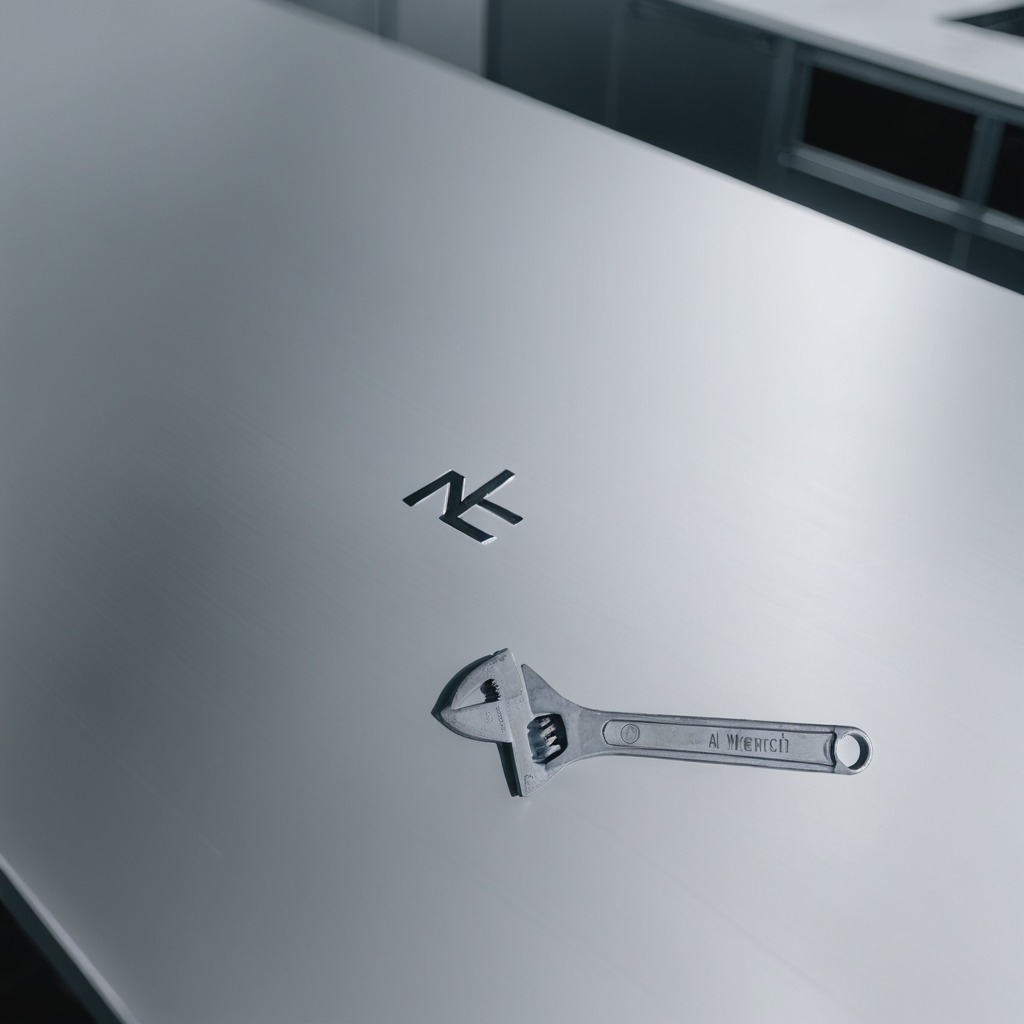
A wrench is lying on the stainless steel table in a high-end prototyping lab.